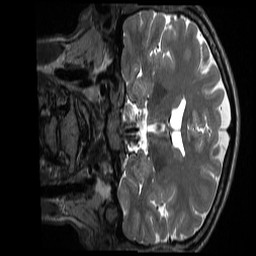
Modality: T2w
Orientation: coronal
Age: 25
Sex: female